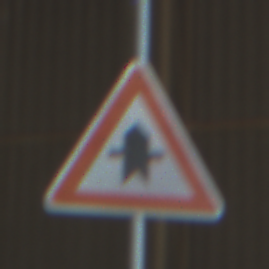
Verkehrszeichen: Vorfahrt
Umgebung: Indoor, Urban
Tageszeit: Midday
Wetter: NotSpecified
Licht: Natural
Jahreszeit: NotSpecified
Kontrast: MediumContrast